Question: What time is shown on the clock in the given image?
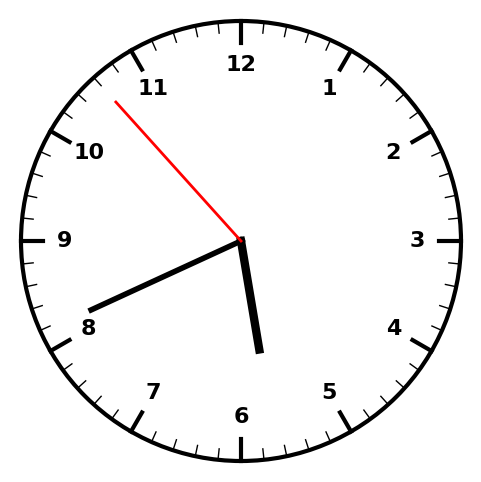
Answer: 05:40:53